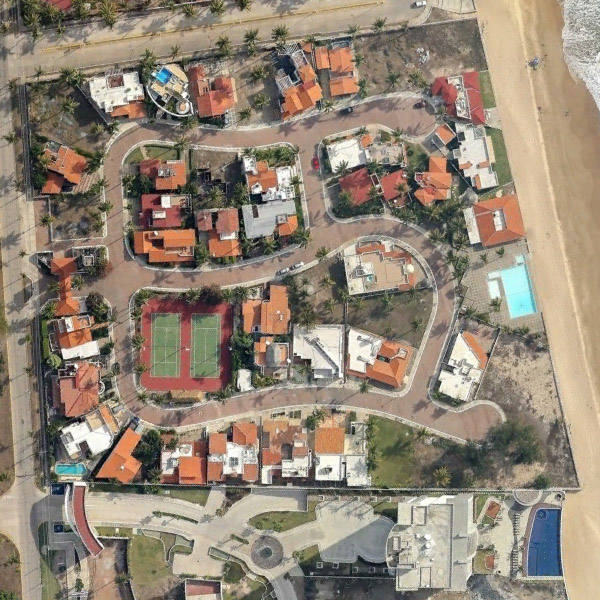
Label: Resort